Question: I made an Adapter for my recyclerView. This adapter works when I use on any xxxActivity.java but when I try to use is on a Fragment Its hows error. Doesn't let me Pass the onClickHandler() that I created in Adapter.
I am Setting Adapter Like this -
'''
events_recyclerview.setAdapter(new FixedPlaceListAdapter(getContext(), placelist, mClickHandler)); //ClickListener doesn't work :'(
'''
Another try was like --
'''
events_recyclerview.setAdapter(new FixedPlaceListAdapter(getContext(), placelist, getmClickHandler()));
'''
Here, I implemented getClickHandler() in the Fragment--
'''
public FixedPlaceListAdapter.FixedPlaceListAdapterOnclickHandler getmClickHandler() {
return mClickHandler;
} //Still doesn't work :'(
'''
and the Adapter Part--
Constructor like this-
'''
public FixedPlaceListAdapter(Context mContext, List<PlaceBean>
placeBeanList, FixedPlaceListAdapterOnclickHandler mClickHandler) {
this.mContext = mContext;
this.placeBeanList = placeBeanList;
this.mClickHandler = mClickHandler;
}
'''

I tried to do this ... but still doesn't work--
'''
events_recyclerview.setAdapter(new FixedPlaceListAdapter(getContext(), placelist, FixedPlaceListAdapter.FixedPlaceListAdapterOnclickHandler.mClickhandler));
'''
here is my full adapter code-
'''
public class FixedPlaceListAdapter extends RecyclerView.Adapter<FixedPlaceListAdapter.FixedPlaceListAdapterViewHolder> {
private final FixedPlaceListAdapterOnclickHandler mClickHandler;
Context mContext;
List<PlaceBean> placeBeanList;
public FixedPlaceListAdapter(Context mContext, List<PlaceBean> placeBeanList, FixedPlaceListAdapterOnclickHandler mClickHandler) {
this.mContext = mContext;
this.placeBeanList = placeBeanList;
this.mClickHandler = mClickHandler;
}
public void setData(List<PlaceBean> placeBeanList) {
this.placeBeanList = placeBeanList;
notifyDataSetChanged();
}
@Override
public FixedPlaceListAdapterViewHolder onCreateViewHolder(ViewGroup parent, int viewType) {
LayoutInflater inflater = LayoutInflater.from(mContext);
View view = inflater.inflate(R.layout.top_list_single, parent, false);
return new FixedPlaceListAdapterViewHolder(view);
}
@Override
public void onBindViewHolder(FixedPlaceListAdapterViewHolder holder, int position) {
PlaceBean pb = placeBeanList.get(position);
holder.nameTextView.setText(pb.getName());
holder.addressTextView.setText(pb.getVicinity());
holder.rating.setRating(pb.getRating());
if (pb.getPhotoref() != null) {
String imageUrl = UrlsUtil.getSinglePhotoUrlString(mContext, pb.getPhotoref(), "350", "300");
Picasso.with(mContext)
.load(imageUrl)
.into(holder.thumbnailImage);
}
}
@Override
public int getItemCount() {
return placeBeanList.size();
}
public interface FixedPlaceListAdapterOnclickHandler {
void onClick(String id);
}
public class FixedPlaceListAdapterViewHolder extends RecyclerView.ViewHolder implements View.OnClickListener {
TextView nameTextView;
TextView addressTextView;
RatingBar rating;
ImageView thumbnailImage;
public FixedPlaceListAdapterViewHolder(View itemView) {
super(itemView);
nameTextView = (TextView) itemView.findViewById(R.id.place_name_now_in_list);
addressTextView = (TextView) itemView.findViewById(R.id.address_in_list);
rating = (RatingBar) itemView.findViewById(R.id.rating_single_place_in_list);
thumbnailImage = (ImageView) itemView.findViewById(R.id.place_image_thumb);
itemView.setOnClickListener(this);
}
@Override
public void onClick(View v) {
String placeID = placeBeanList.get(getAdapterPosition()).getPlaceref();
mClickHandler.onClick(placeID);
}
}
'''
}
Need Help!
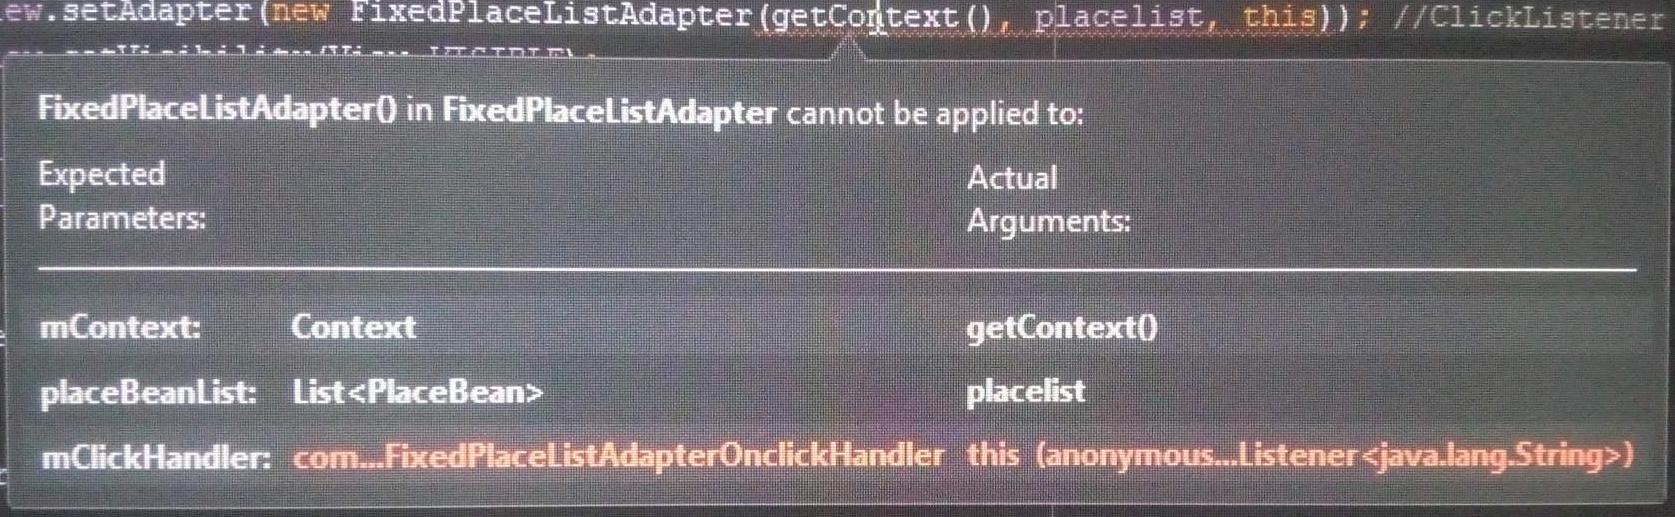
Answer: Okay .. The Problem is Fixed now ...
I was passing the wrong value or maybe the method of passing the ClickHandler was wrong.
The Solution of the Problem :
I Created another Class for ClickHandler-
'''
public class PlaceCardClickHandler implements
FixedPlaceListAdapter.FixedPlaceListAdapterOnclickHandler,
PlaceListAdapter.PlaceListAdapterOnclickHandler {
Context mContext;
public PlaceCardClickHandler(Context mContext) {
this.mContext = mContext;
}
@Override
public void onClick(String id) {
Intent intentToStartDetail = new Intent(mContext, PlaceDetailActivity.class);
intentToStartDetail.putExtra("id", id);
mContext.startActivity(intentToStartDetail);
}
'''
}
and the change in the Fragment was like this- (Just passed a object from the ClickHandler class)
'''
events_recyclerview.setAdapter(new FixedPlaceListAdapter(getContext(), placelist, new PlaceCardClickHandler(getContext())));
'''